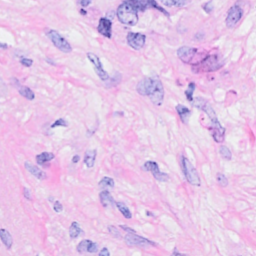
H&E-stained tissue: Breast